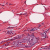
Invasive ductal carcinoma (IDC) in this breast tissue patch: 0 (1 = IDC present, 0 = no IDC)